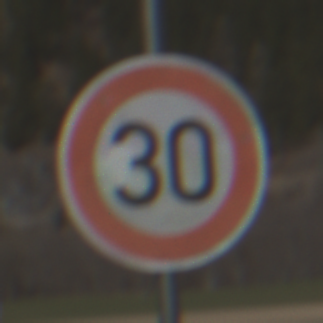
Verkehrszeichen: Geschwindigkeit30
Umgebung: Outdoor, Nature
Tageszeit: MorningAfternoon
Wetter: PartlyCloudy
Licht: Natural
Jahreszeit: NotSpecified
Kontrast: HighContrast